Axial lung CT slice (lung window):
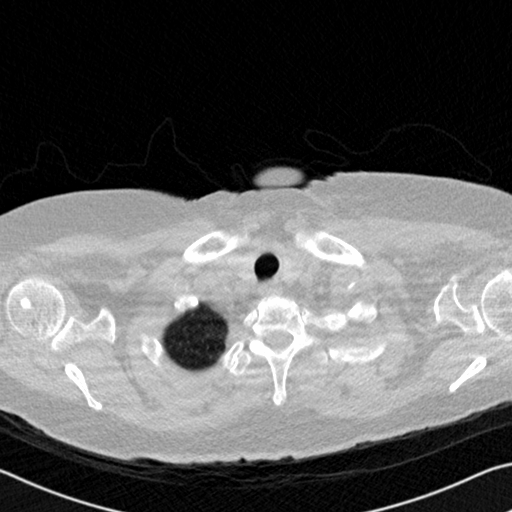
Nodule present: no